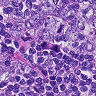
Metastatic tissue present: no